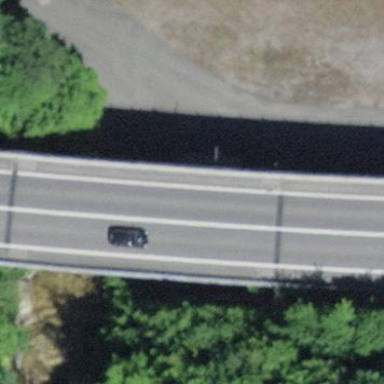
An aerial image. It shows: Man-made bridge.